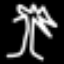
Label: palm tree